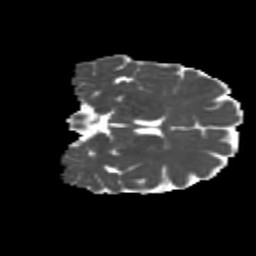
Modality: MD
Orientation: coronal
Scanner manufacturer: siemens
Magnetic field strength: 3 T
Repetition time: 4.16 s
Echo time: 0.0806 s